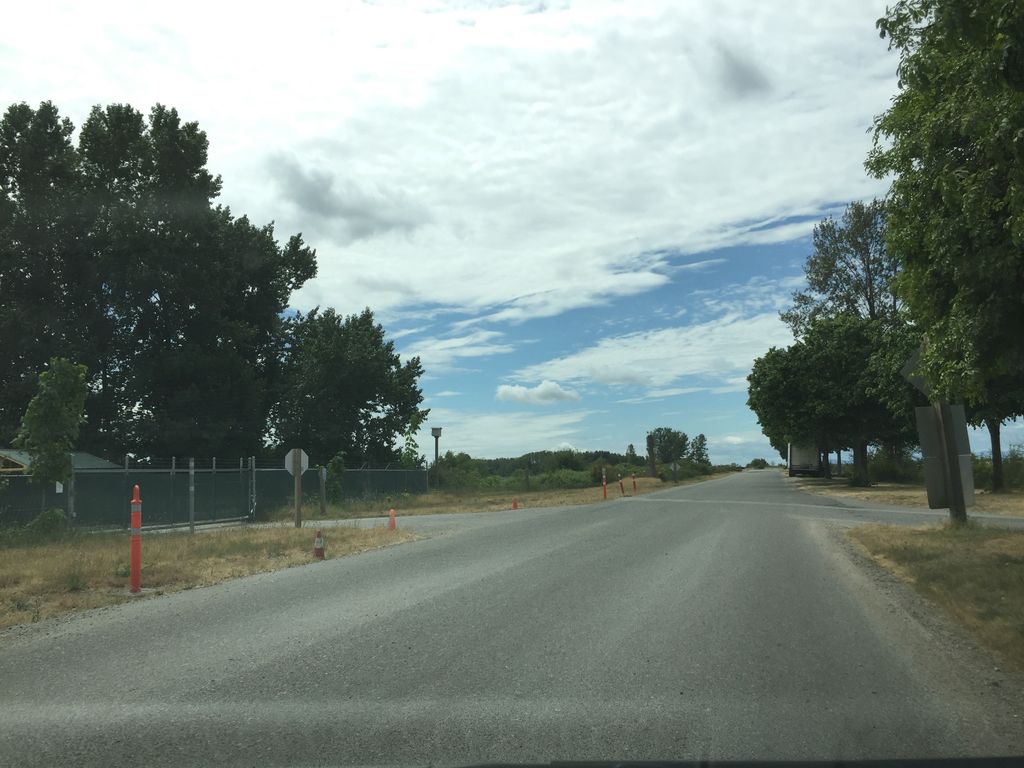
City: vancouver